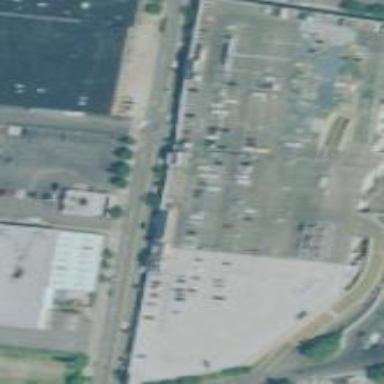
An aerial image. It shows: Building with rooftop parking area.